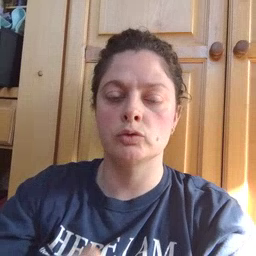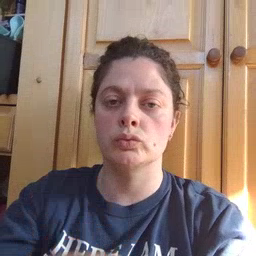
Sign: shoe